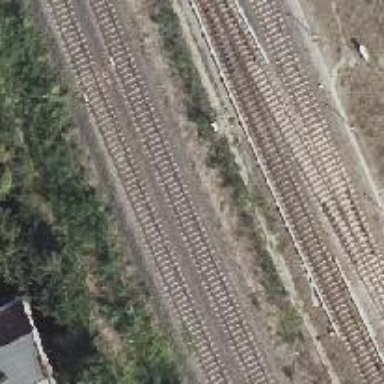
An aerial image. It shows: Railway track.